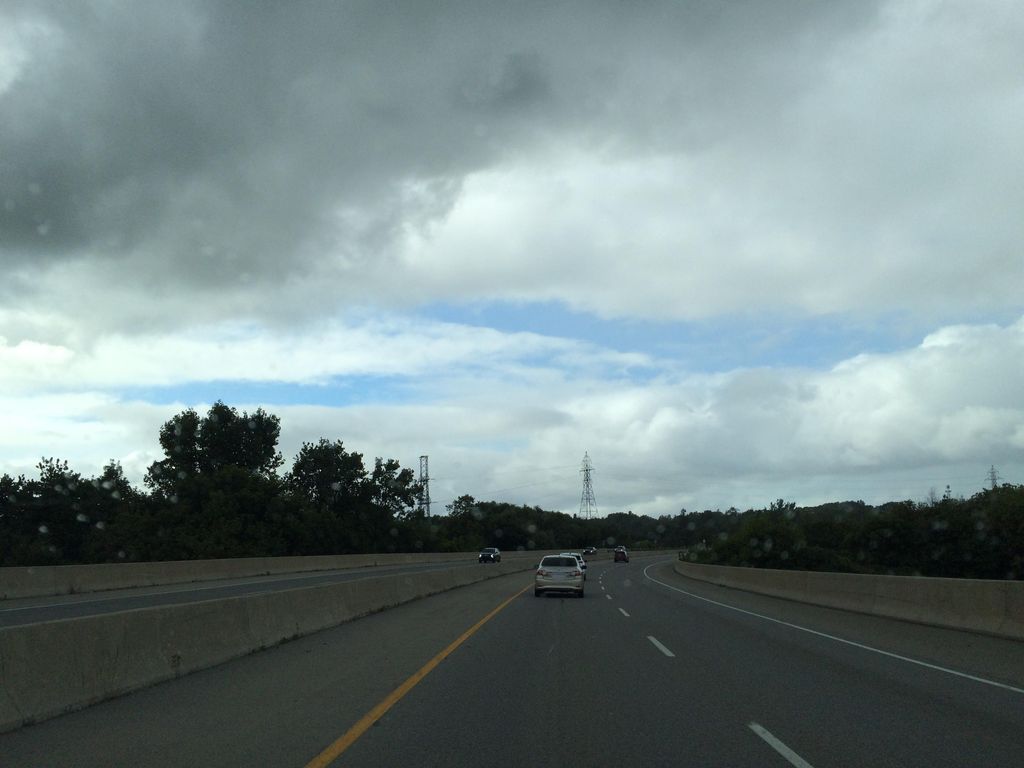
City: kitchener-waterloo